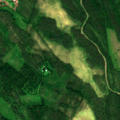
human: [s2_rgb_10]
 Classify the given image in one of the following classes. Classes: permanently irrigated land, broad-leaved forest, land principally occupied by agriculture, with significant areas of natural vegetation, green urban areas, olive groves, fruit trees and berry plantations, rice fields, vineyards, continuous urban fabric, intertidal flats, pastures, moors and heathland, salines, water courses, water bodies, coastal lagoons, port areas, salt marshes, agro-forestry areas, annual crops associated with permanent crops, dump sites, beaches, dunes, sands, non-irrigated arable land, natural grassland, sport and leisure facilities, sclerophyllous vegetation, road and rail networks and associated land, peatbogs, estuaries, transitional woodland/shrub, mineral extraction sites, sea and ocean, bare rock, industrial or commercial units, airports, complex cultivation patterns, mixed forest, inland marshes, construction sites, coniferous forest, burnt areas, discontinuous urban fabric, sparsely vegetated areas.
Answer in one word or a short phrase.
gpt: coniferous forest, mixed forest, transitional woodland/shrub